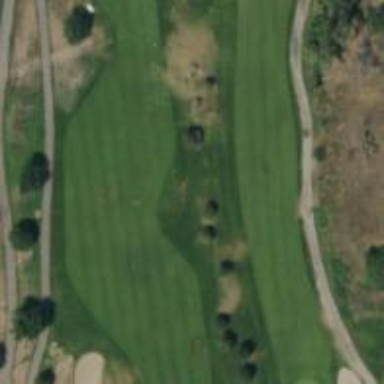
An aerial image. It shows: Well-maintained grassy area designated as golf fairway. It is part of golf sport facility.